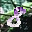
Label: 8